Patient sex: M
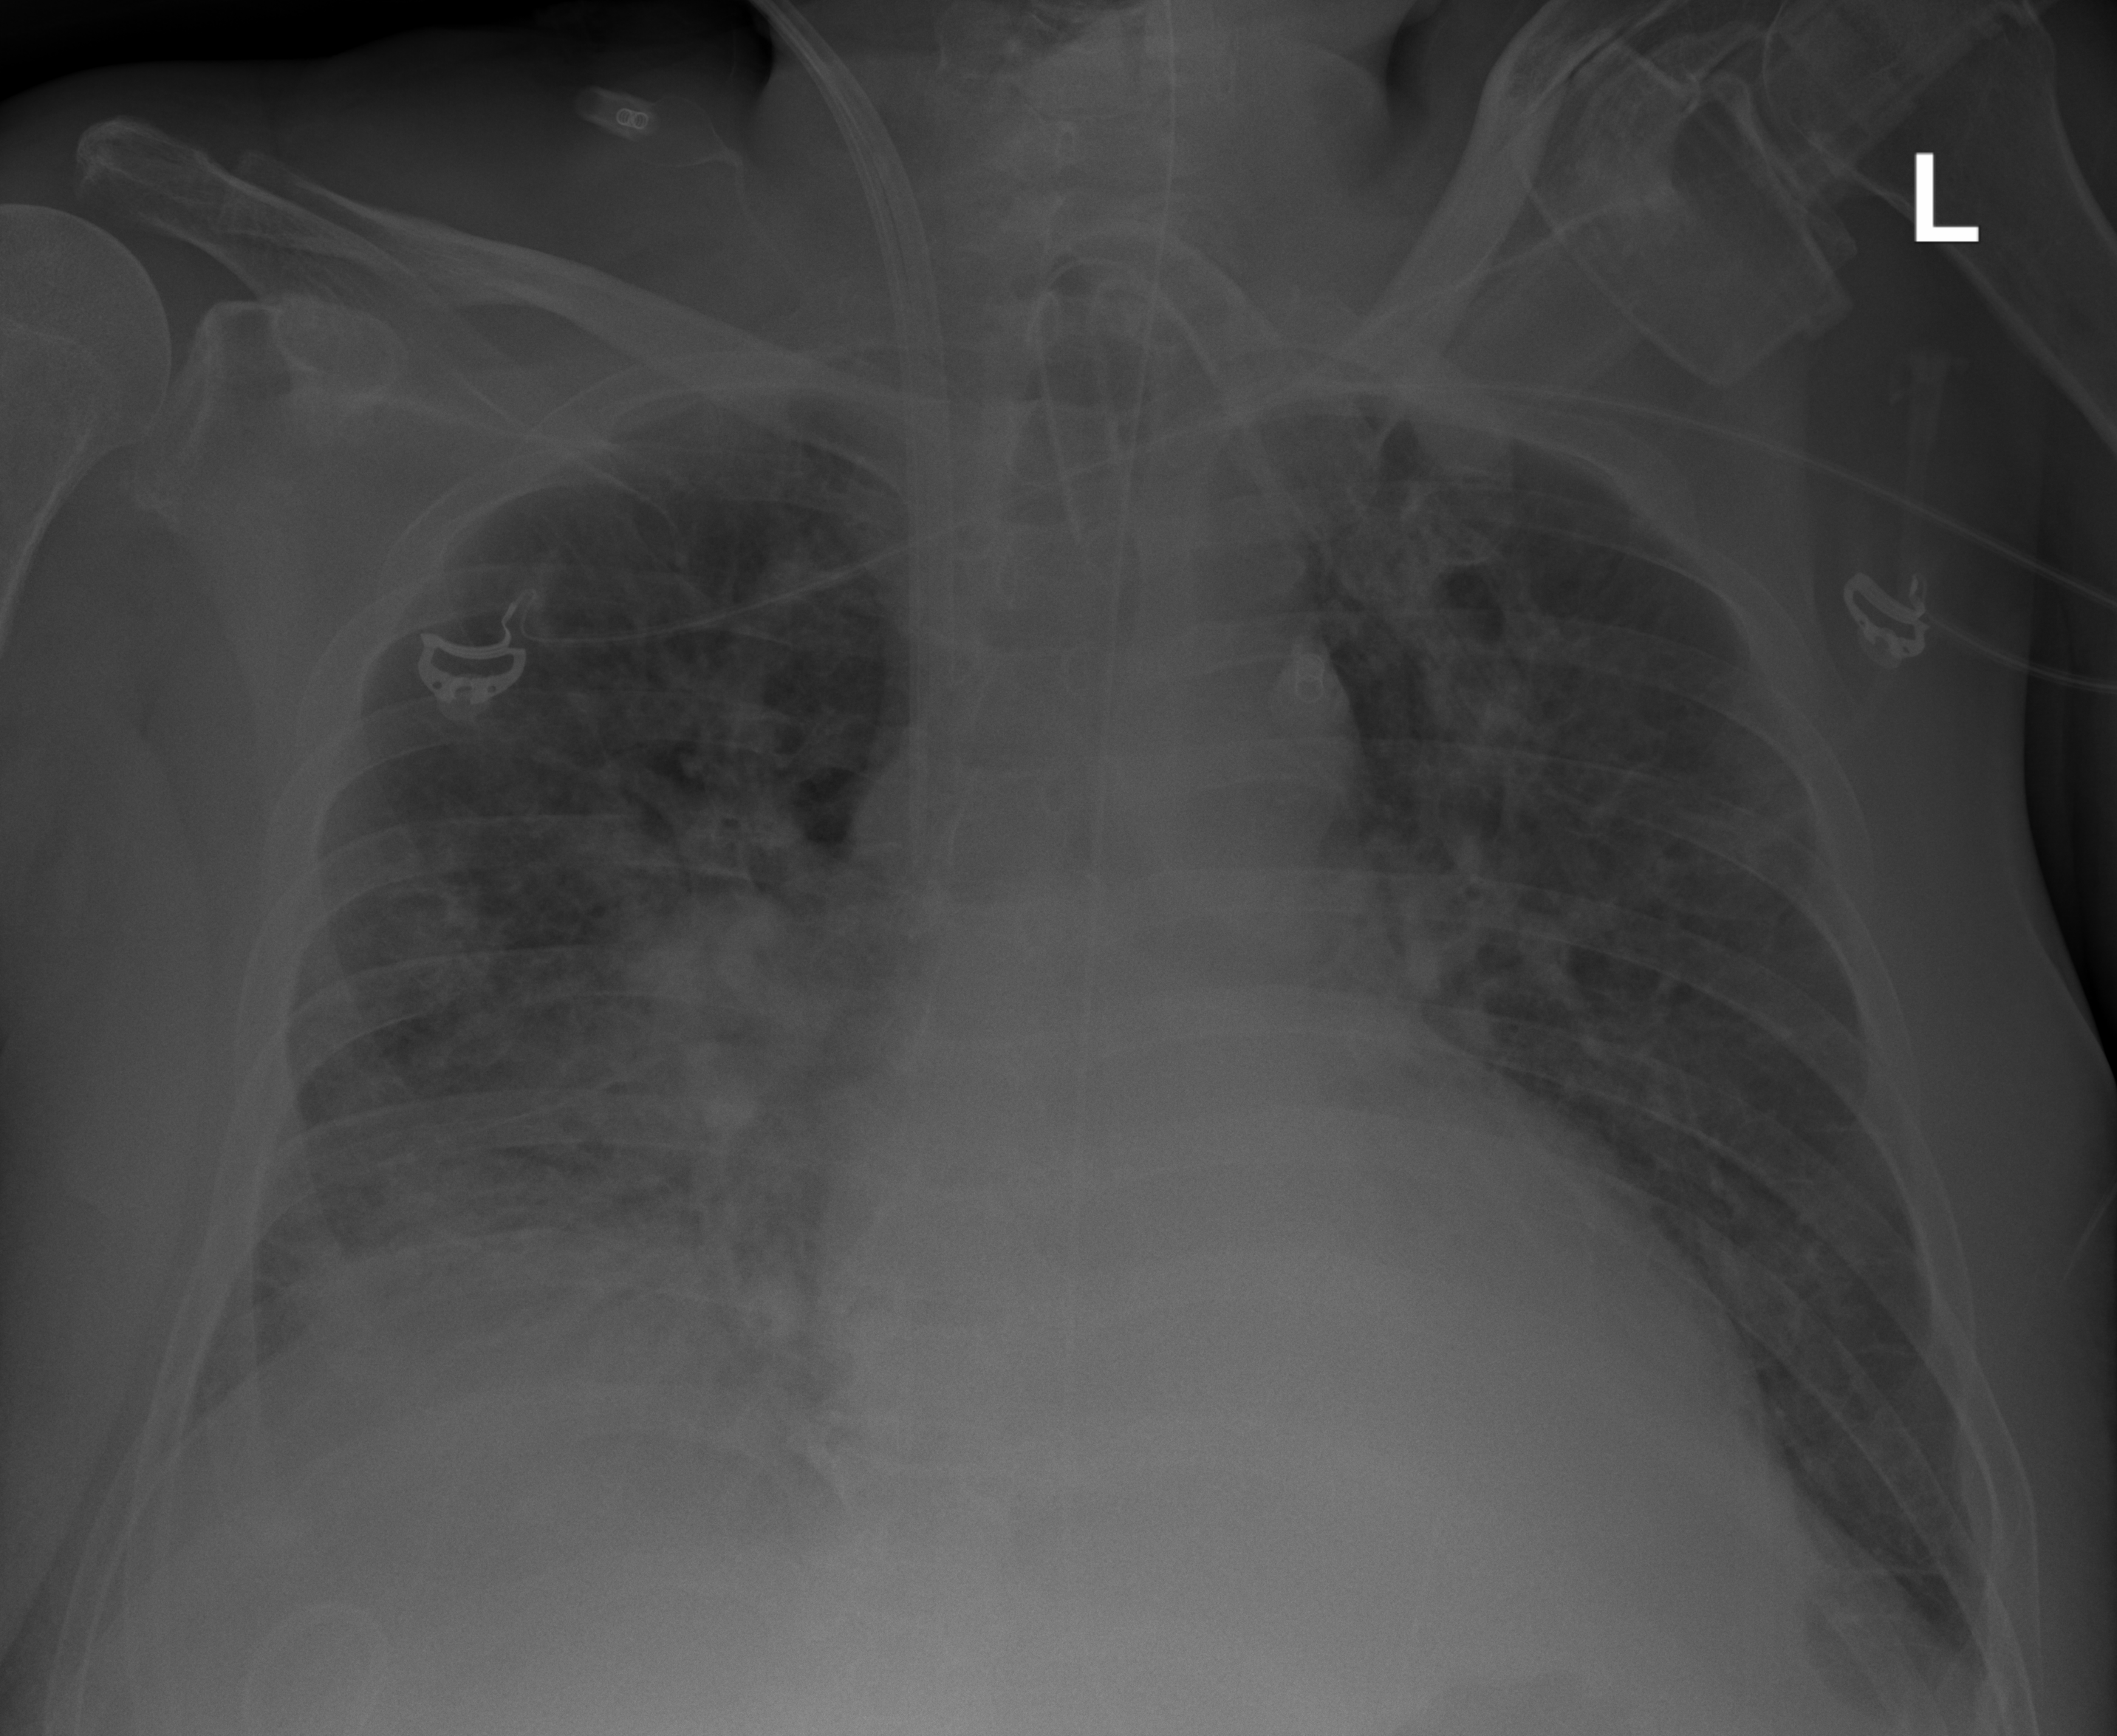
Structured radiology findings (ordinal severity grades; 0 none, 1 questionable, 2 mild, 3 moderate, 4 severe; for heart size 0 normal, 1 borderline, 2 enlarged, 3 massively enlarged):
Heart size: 2
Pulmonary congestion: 0
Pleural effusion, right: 0
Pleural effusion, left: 0
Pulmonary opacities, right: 3
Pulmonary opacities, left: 2
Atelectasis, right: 3
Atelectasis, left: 2